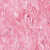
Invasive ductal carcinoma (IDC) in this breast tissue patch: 0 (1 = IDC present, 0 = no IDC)